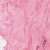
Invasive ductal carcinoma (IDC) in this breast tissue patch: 0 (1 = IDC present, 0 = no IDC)